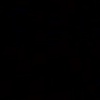
Label: space